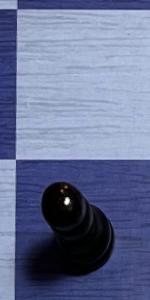
Label: Pawn_Black